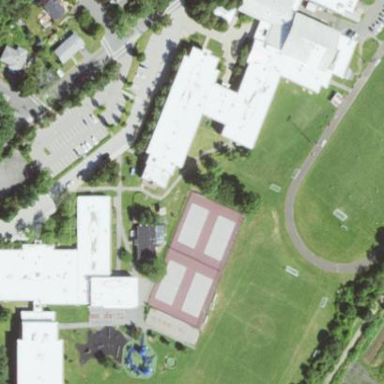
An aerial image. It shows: School.